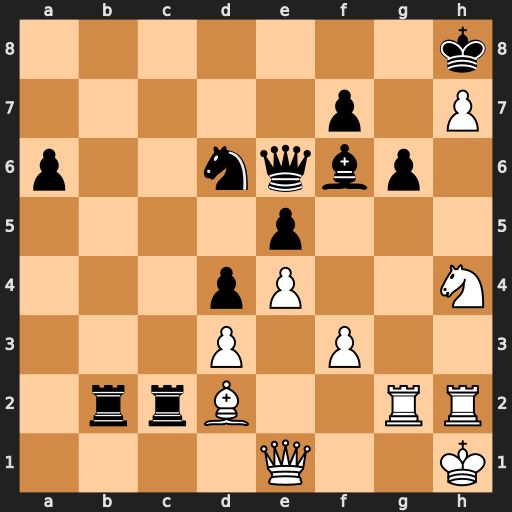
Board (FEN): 7k/5p1P/p2nqbp1/4p3/3pP2N/3P1P2/1rrB2RR/4Q2K
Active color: w
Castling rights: -
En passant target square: -
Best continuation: Nxg6+ fxg6 Rxg6